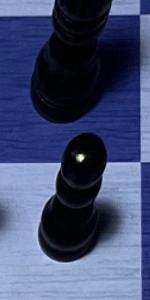
Label: Pawn_Black